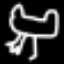
Label: frog